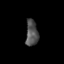
Tissue: lung
Cell type: Endothelial cells
Senescence score: 0.2158
Nuclear area (px): 315
Mean DAPI intensity: 81.333